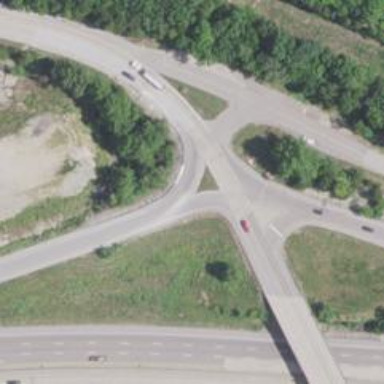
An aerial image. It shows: Asphalt motorway link.